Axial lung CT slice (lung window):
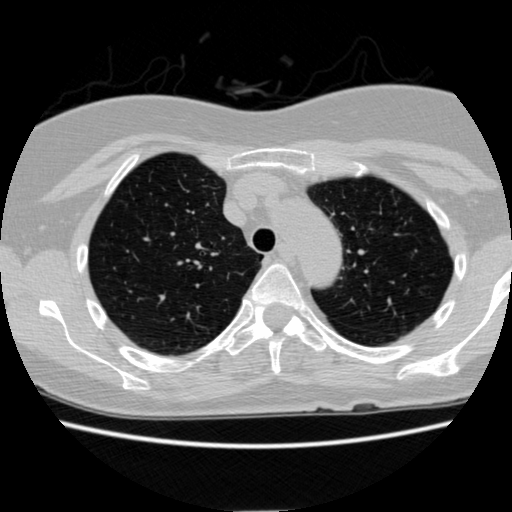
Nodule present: no